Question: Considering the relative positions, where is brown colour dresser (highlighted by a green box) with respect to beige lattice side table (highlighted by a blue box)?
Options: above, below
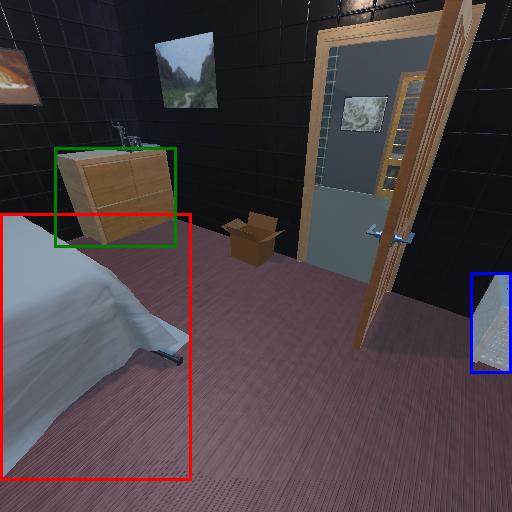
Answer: above